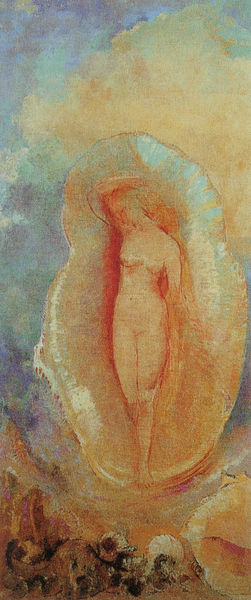
Titel: Geburt der Venus
Künstler: Odilon Redon
Institution: Privatbesitz
Schlagwörter: akt, blau, dunkel, felsen, gemälde, himmel, kopf, körper, meer, nackt, schatten, wasser, weiß, wolken, aquarell, gelb, grün, menschen, blume, braun, brust, bunt, busen, flou, frau, haar, hell, hintergrund, licht, orange, pastell, rücken, schwarz, skizze, türkis, zeichnung, hund, rot, schleier, tier, tiere, tuch, wolke, malerei, blond, arm, arme, gesicht, rahmen, silber, stehen, stein, bild, figur, gold, haare, lange haare, stoff, locken, rosa, schön, seide, oval, engel, ton, beine, bein, brüste, farbig, füße, strand, wellen, farben, dunst, farbe, graphik, violett, silhouette, matt, luft, weiblich, jaune, nabel, bauch, nackte, geschlecht, scham, unscharf, foto, schimmer, hüften, perlmutt, schweben, nakt, traum, sex, blanc, nixe, staub, kunst, göttin, fraun, himme, diffus, verschwommen, verwischt, blua, hüfte, vision, rouge, rötlich, erscheinung, venus, muschel, muscheln, schnecke, femme, christ, lumière, ombre, soleil, ciel, cheveux, peau, peinture, rousse, aufsteigend, azur, aureole, eau, auster, geburt, bleu, ocre, chaleur, douceur, fille, sommeil, vierge, nuage, nuages, huile, mouvement, mandorla, muse, nue, weiblichkeit, ange, erscheinen, aurore, aura, feminin, flamme, feu, coquillage, aphrodite, mer, redon, geb, sainte, hülle, saint, geburt der venus, nuée, aquarelle, erotisme, evanescent, ovale, rêve, volute, volutes, debout, verlaufend, abstraction, déesse, seins, brauf, apparition, endormie, nimbe, féminité, nu, schaumgeboren, odile, odile redon, ausra, traene, coquillages, william blake, mandorle, élévation, vol, coquille, voler, bulle, religieux, noix, jacques, nacre, huitre, voller, a^h